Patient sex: M
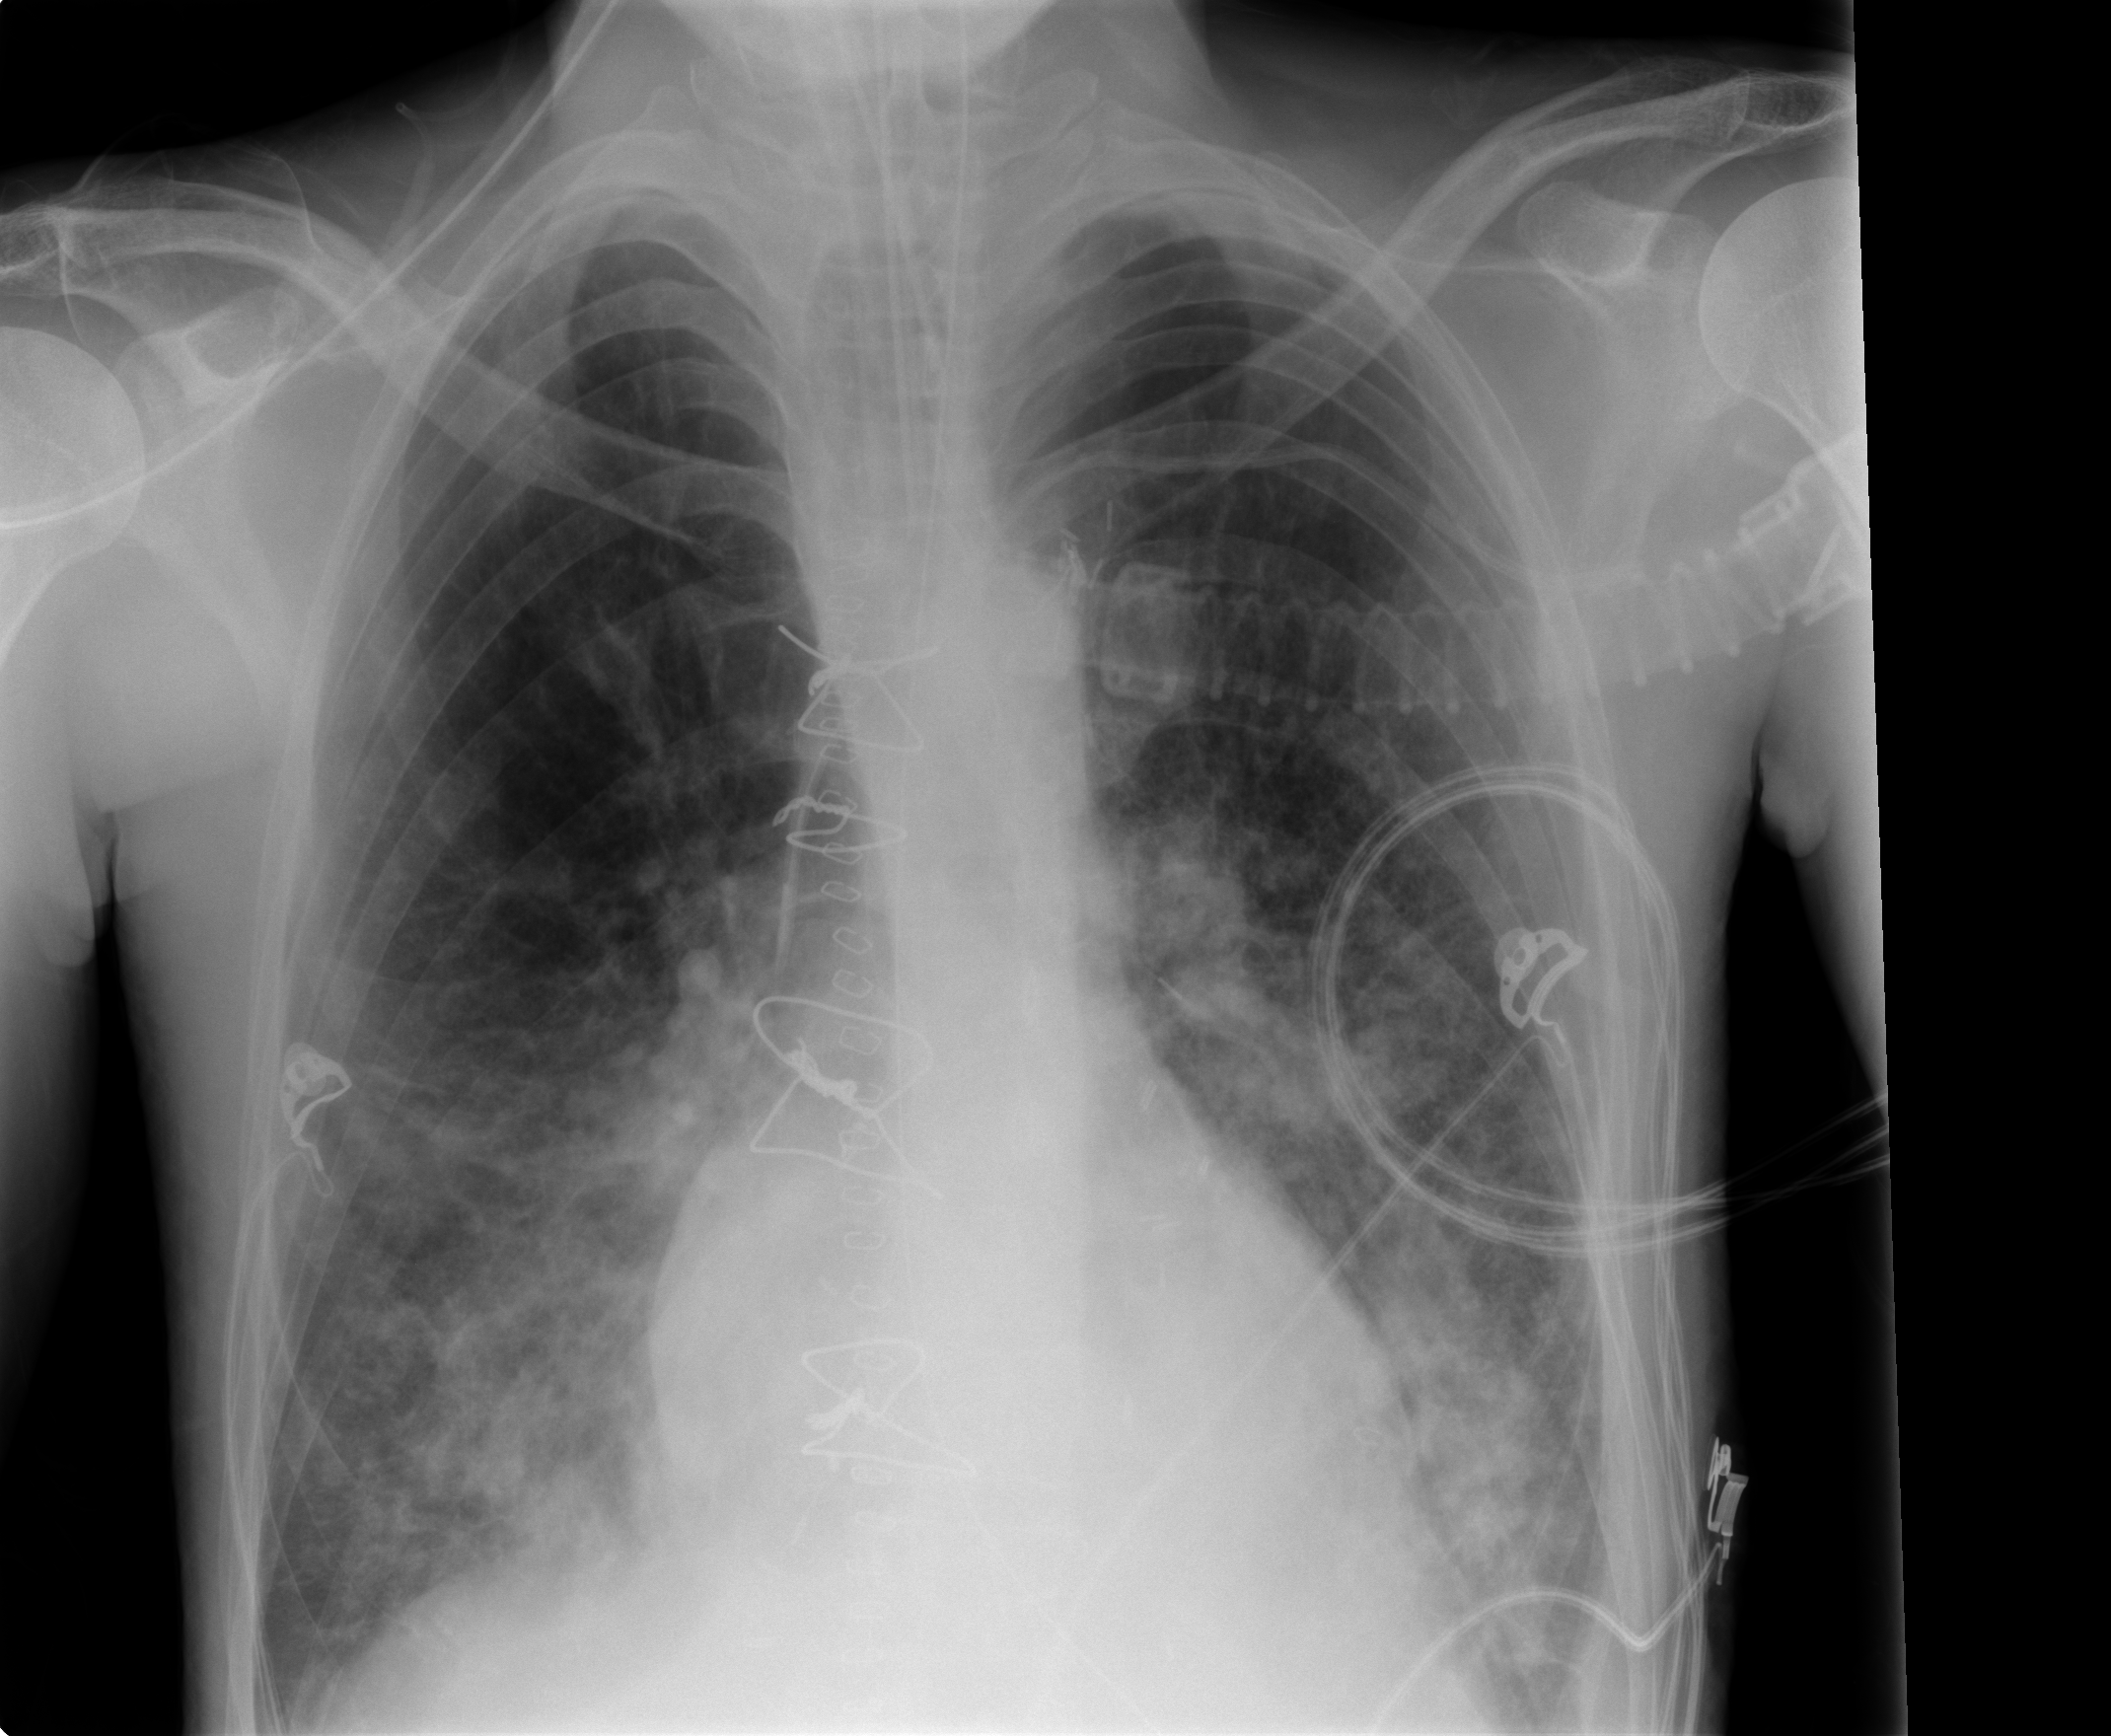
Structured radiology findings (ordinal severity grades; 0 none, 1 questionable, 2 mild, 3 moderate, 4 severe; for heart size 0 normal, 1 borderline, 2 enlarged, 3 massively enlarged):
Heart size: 2
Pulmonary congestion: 2
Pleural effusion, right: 1
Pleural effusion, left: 0
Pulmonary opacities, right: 2
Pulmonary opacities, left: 2
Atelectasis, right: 2
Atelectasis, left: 2